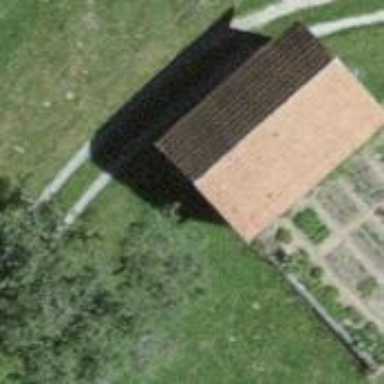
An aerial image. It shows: Rural barn.